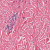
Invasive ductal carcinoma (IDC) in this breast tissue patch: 0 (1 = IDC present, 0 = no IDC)